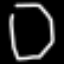
Label: octagon